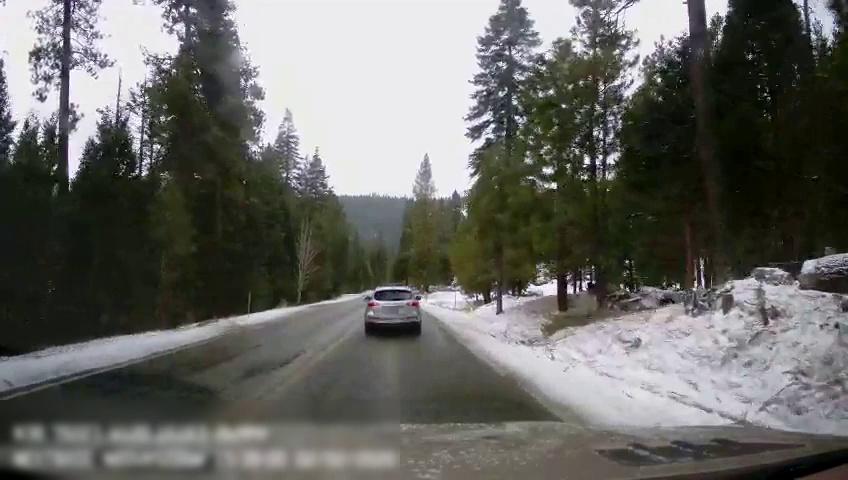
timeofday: Day
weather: Snowy
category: Drivable Space
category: Vehicles | Truck
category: Vehicles | SUV
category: Lanes | Current Lane
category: Lanes | Opposite Lane
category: Lanes | Current Lane
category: Lanes | Opposite Lane